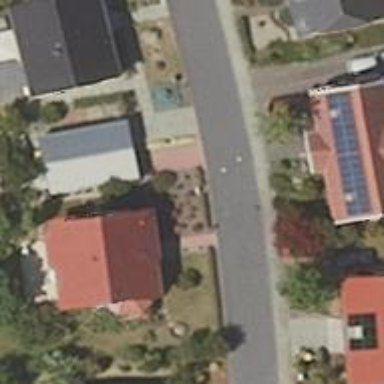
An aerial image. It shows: Driveway.